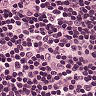
Metastatic tissue present: no